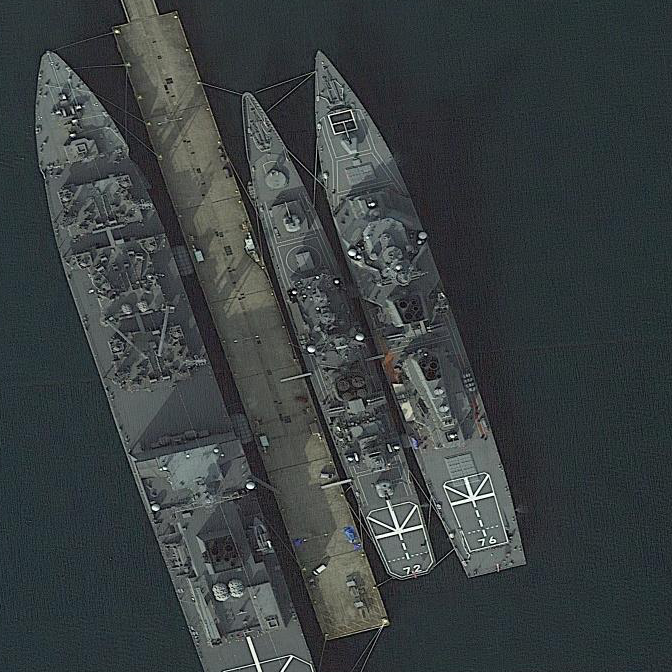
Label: cruiser